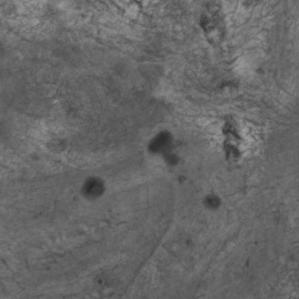
Label: non_frost